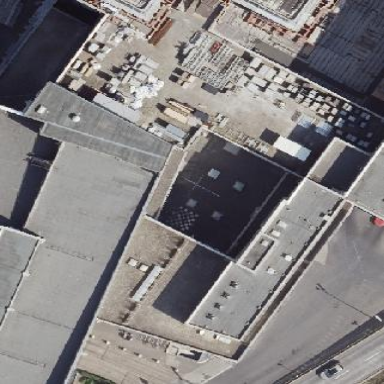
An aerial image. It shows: Commercial building with flat roof.